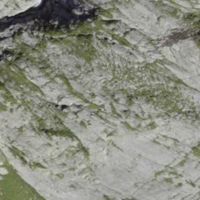
EUNIS habitat code: 48
Species observed at this site:
Erinus alpinus